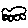
Label: car